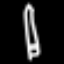
Label: pencil